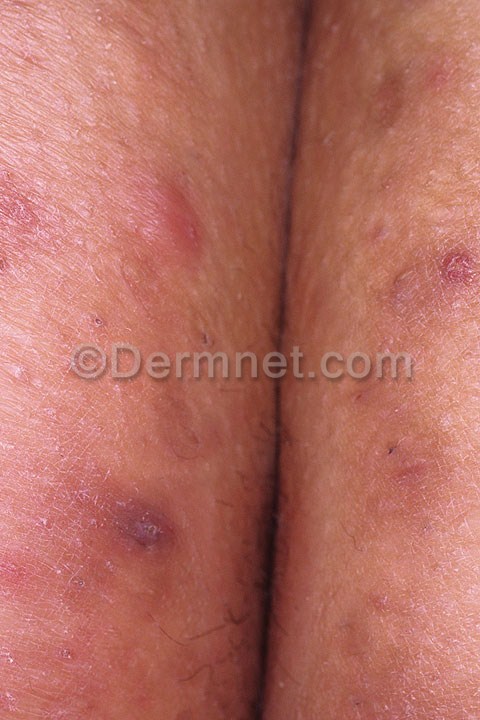
Disease: Acne and Rosacea Photos